Field crop: maize
Growth stage: 2
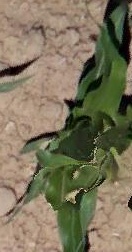
Species: maize